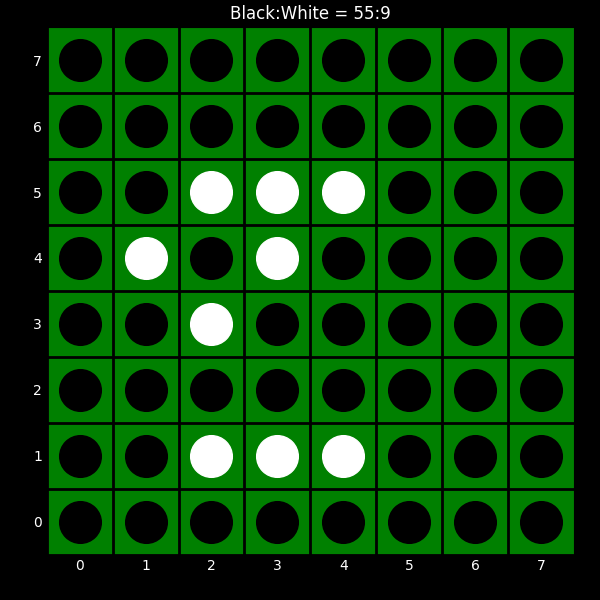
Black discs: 55
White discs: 9